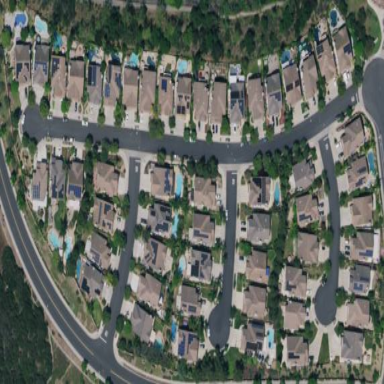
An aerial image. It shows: Residential area consisting of single-family homes.